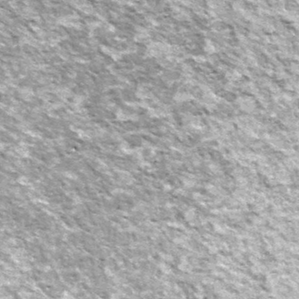
Label: frost